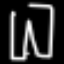
Label: pants